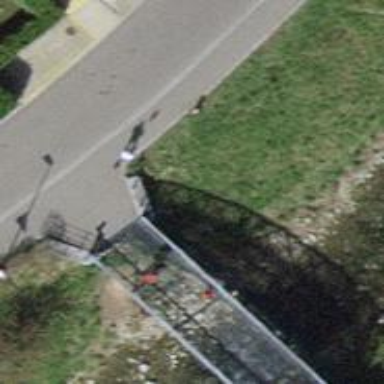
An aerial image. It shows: Footway bridge with metal surface.